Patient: sex M, age 61
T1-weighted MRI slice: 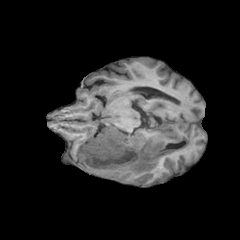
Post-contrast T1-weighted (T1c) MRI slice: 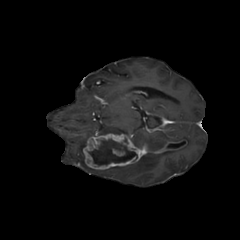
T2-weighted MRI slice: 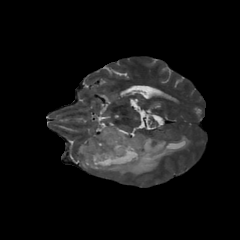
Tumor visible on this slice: yes
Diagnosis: Glioblastoma, IDH-wildtype
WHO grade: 4